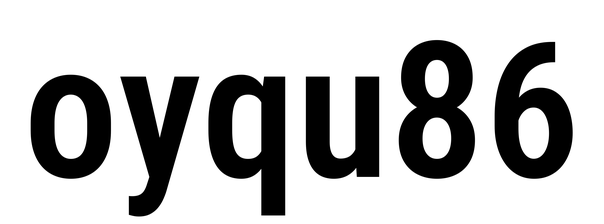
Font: Roboto_Condensed_SemiBold